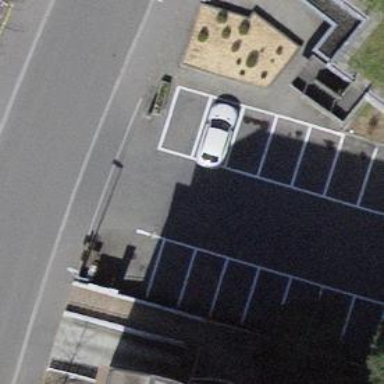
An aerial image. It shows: Parking area with surface.